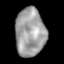
Tissue: lung
Cell type: Epithelial cells
Senescence score: 0.2261
Nuclear area (px): 1406
Mean DAPI intensity: 159.132